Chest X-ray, AP view. Patient: 32 years old, sex F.
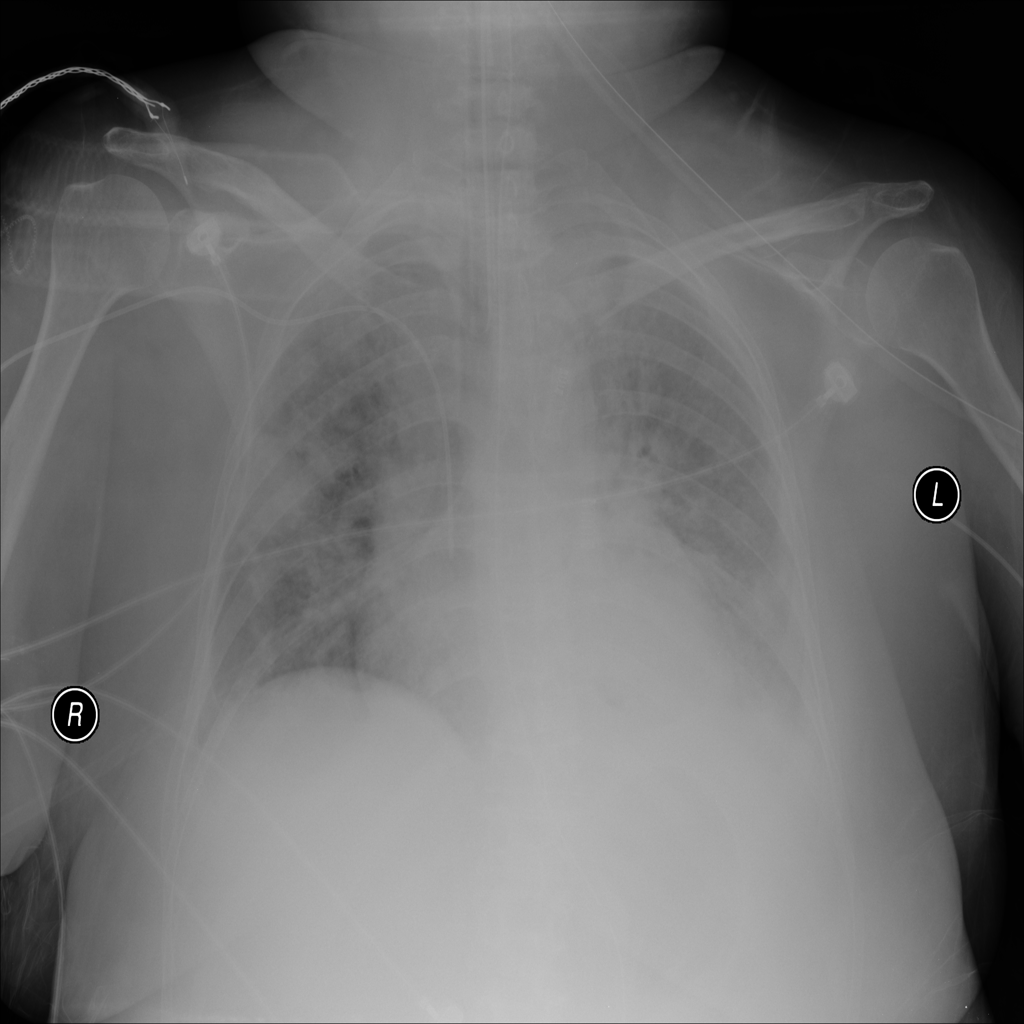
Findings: Infiltration